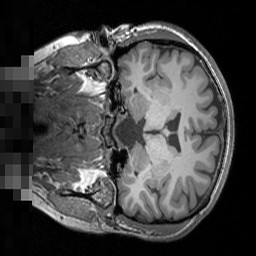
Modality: T1w
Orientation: coronal
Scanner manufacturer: siemens
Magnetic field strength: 3 T
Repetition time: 1.5 s
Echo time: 0.00291 s